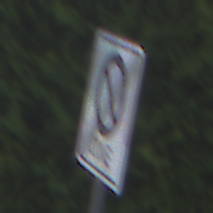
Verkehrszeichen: EndeEingeschraenktesHalteverbotZone
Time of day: SunriseSunset
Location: Outdoor (Urban)
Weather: Clear
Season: NotSpecified
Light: Natural